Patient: sex M, age 52
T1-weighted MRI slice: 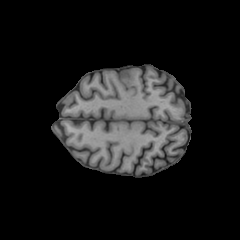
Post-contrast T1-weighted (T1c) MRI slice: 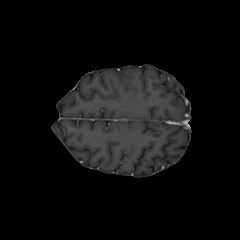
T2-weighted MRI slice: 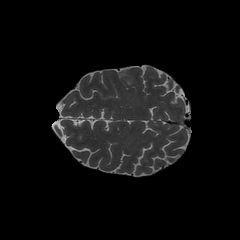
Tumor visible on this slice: yes
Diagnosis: Astrocytoma, IDH-wildtype
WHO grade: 3